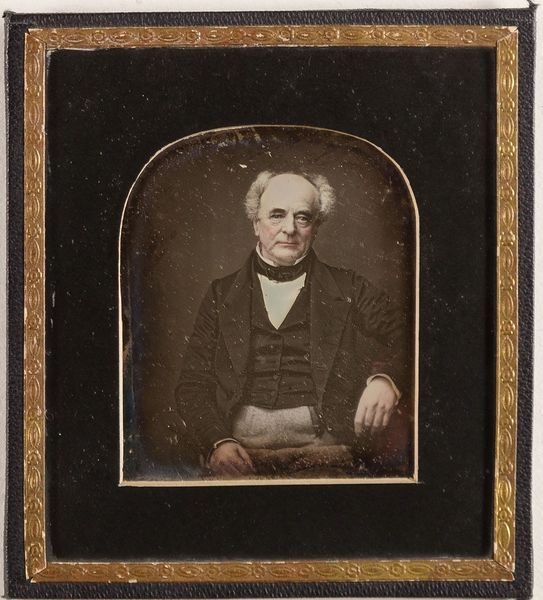
Titel: Unbekannter Mann
Standort: Hamburg
Institution: Museum für Kunst und Gewerbe Hamburg
Schlagwörter: mann, portrait, figur, foto, fotografie, photographie, photo, lichtbild, daguerreotypie, bildwerke, angewandte und bildende kunst, hessische systematik, porträt, porträtfotografie, porträtphotographie, hüftbild